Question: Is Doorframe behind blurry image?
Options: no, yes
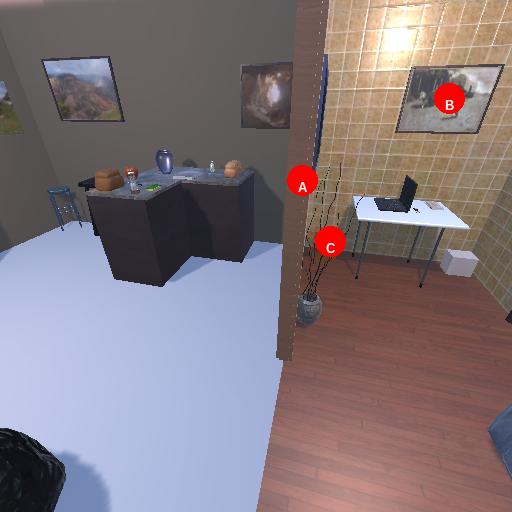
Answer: no